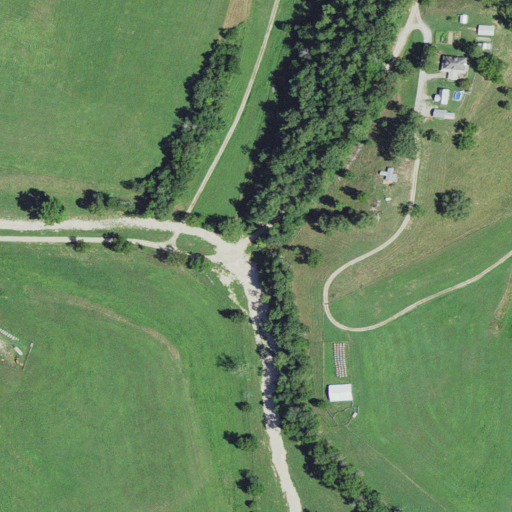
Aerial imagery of valley in Missouri named Black Valley containing pasture, open development, mixed forest, deciduous forest, and low intensity development